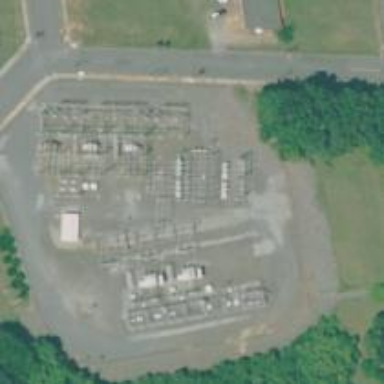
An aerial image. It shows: Switch for power supply.